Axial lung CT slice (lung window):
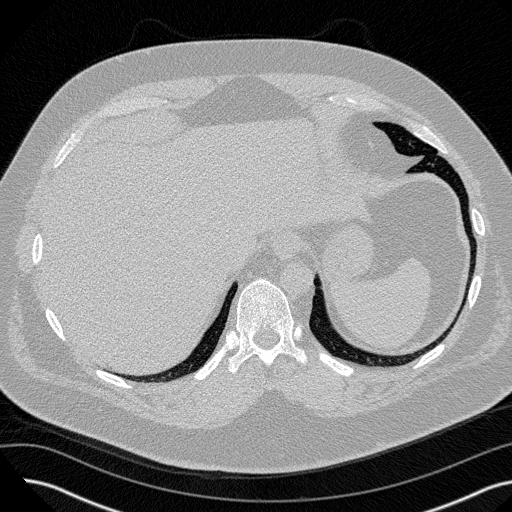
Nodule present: no